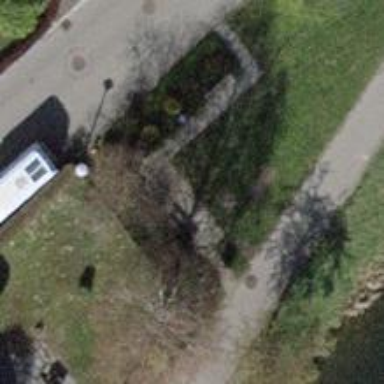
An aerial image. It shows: Brown bench in the vicinity.